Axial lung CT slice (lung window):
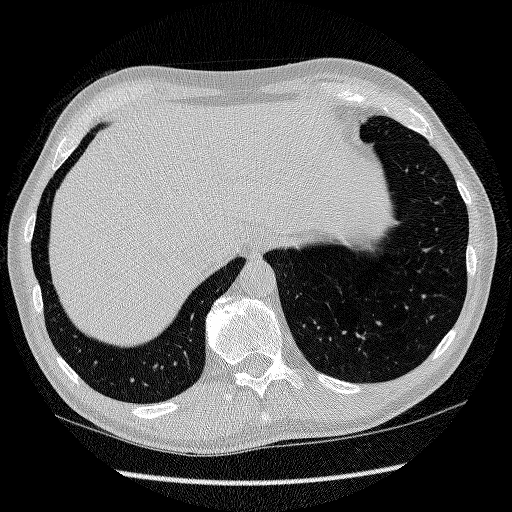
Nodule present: no